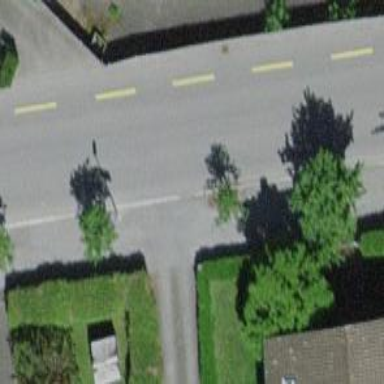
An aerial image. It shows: Broadleaved tree typically found along the streets.